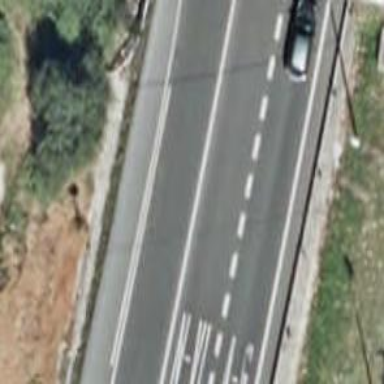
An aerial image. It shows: Asphalt road designated as trunk highway.